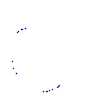
Particle: kaon